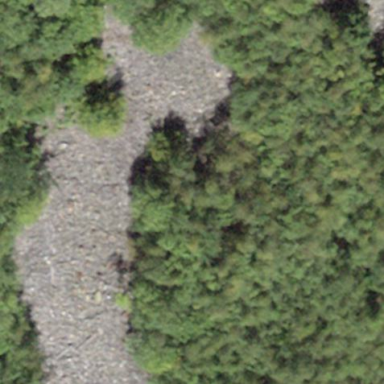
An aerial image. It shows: Natural scree.